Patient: sex F, age 71
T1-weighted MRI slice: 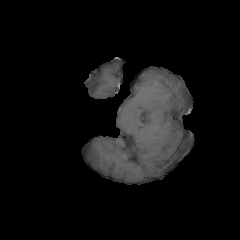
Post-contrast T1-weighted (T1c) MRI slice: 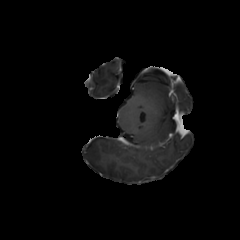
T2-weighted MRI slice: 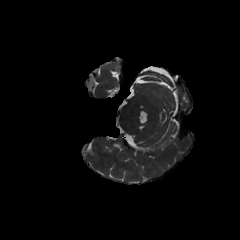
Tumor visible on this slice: no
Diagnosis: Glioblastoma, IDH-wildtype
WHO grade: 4